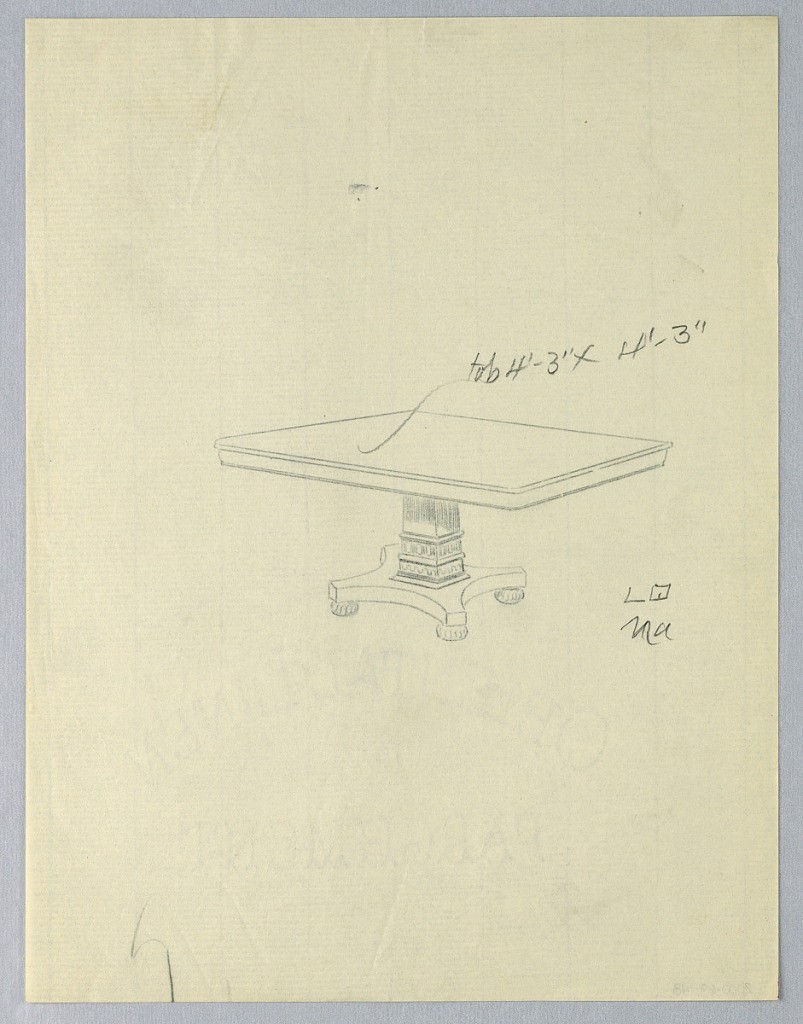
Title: Design for a Square Dining Table on Bun Feet
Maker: A.N. Davenport Co.
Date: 1900–05
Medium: Graphite on thin cream paper
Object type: Drawing
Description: Square molded top raised on molded flaring rectangular support decorated with continuous bands of dents and Greek key motifs.  Molded "X"-shaped base terminating in 4 molded bun feet.